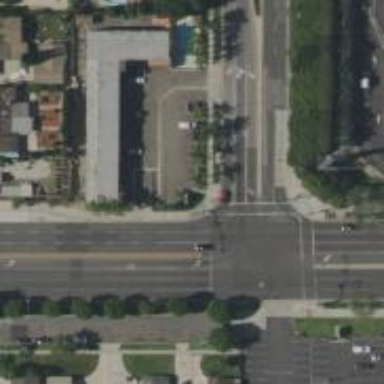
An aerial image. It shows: Primary highway with separate sidewalk.